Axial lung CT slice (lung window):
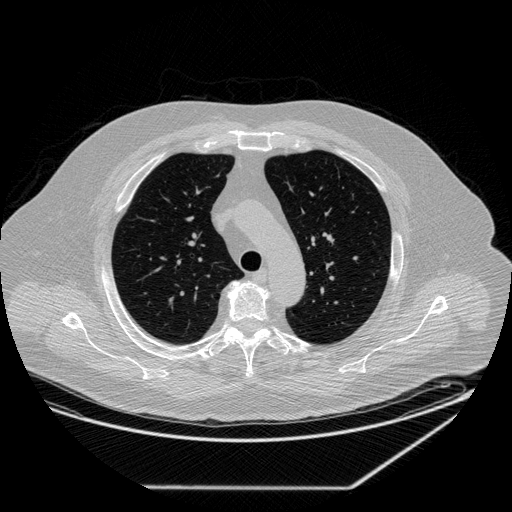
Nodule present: no